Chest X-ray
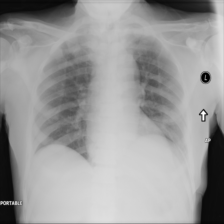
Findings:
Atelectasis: positive
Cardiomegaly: negative
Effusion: negative
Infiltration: negative
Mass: negative
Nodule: negative
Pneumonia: negative
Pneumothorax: negative
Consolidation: negative
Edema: negative
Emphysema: negative
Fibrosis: negative
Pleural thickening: negative
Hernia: negative